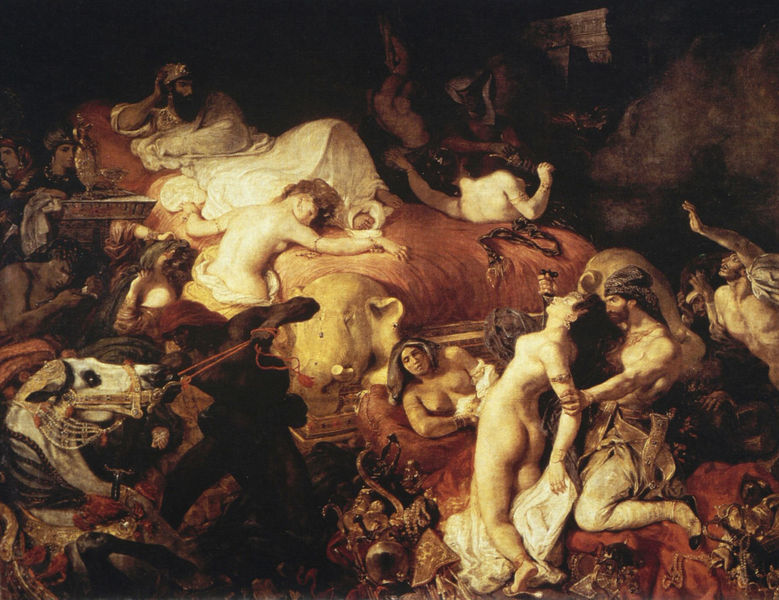
Titel: La mort de Sardanapale, Der Tod des Sardanapal
Künstler: Eugène Delacroix
Standort: Paris
Institution: Musée du Louvre
Schlagwörter: akt, dunkel, gemälde, gruppe, haut, mann, nackt, rubens, weiß, frauen, gelb, menschen, mädchen, bewegung, braun, brust, busen, frau, männer, rücken, schmuck, schwarz, zimmer, hund, rot, tier, tuch, masse, menge, teppich, gelage, arm, arme, diener, dienerin, falten, geschichte, halten, leiche, messer, mord, samt, silber, tablett, tod, tot, öl, auge, gewand, gold, stoff, tücher, decke, kontrast, krone, ohren, pferd, pferde, chaos, kanne, beine, zügel, bein, brüste, hintern, liegen, ruhen, schlafen, düster, figuren, romantik, gewalt, immel, krieg, schlacht, könig, thron, wein, bett, halbnackt, laken, nackte, oben, neger, schwarze, schwein, unbekleidet, orient, orientalisch, selbstmord, sex, gefangen, raub, schwert, überfall, leichen, panik, scheich, herrscher, trohn, schuh, orgie, fürst, schimmel, liege, karaffe, harem, sklave, gestorben, sterben, ross, rosse, hilfe, massaker, schmerz, dramatisch, dolch, ermordung, musen, reichtum, sklavin, töten, prunk, aufregung, sünde, geliebte, odaliske, dienerinnen, arabien, ermorden, schatz, himmelbett, sultan, ägypten, elefant, lager, fessel, delacroix, thronen, schätze, alexander, bosch, herrschen, sodom, kalif, pharao, sexualität, suizid, trohnen, vergewaltigung, demütigung, rüste, haremsdamen, gewlt, sardanapal, pferd männer, geschlecjtsverkehr